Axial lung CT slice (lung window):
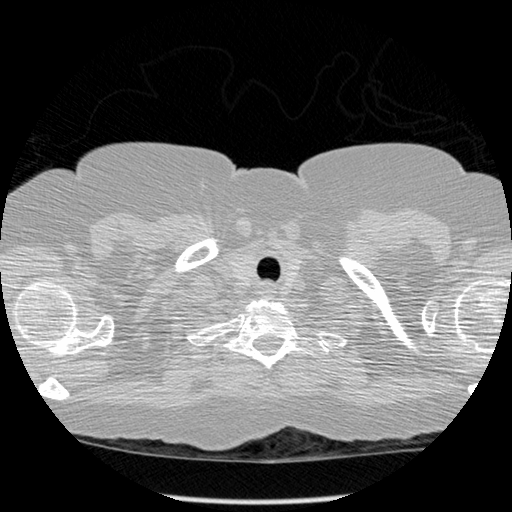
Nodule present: no